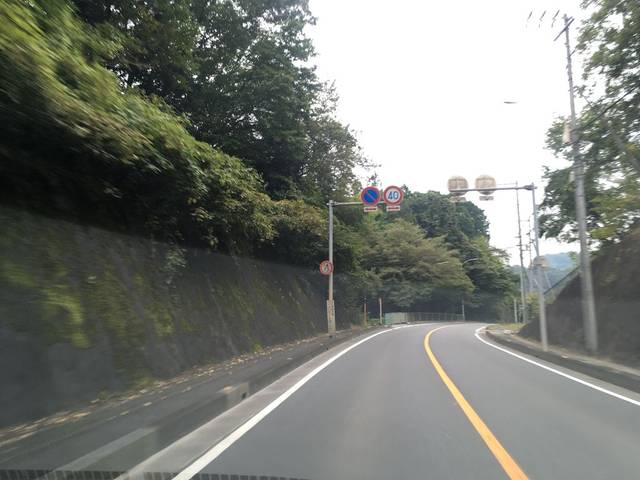
Region: Japan
Coordinates: 35.881, 139.296